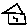
Label: house